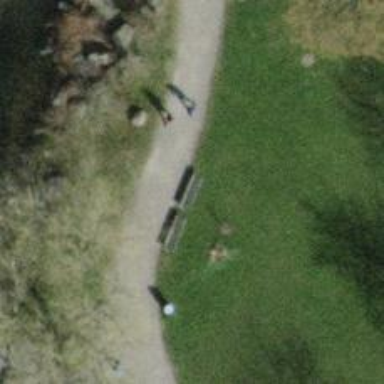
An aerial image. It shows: Brown bench in the vicinity.